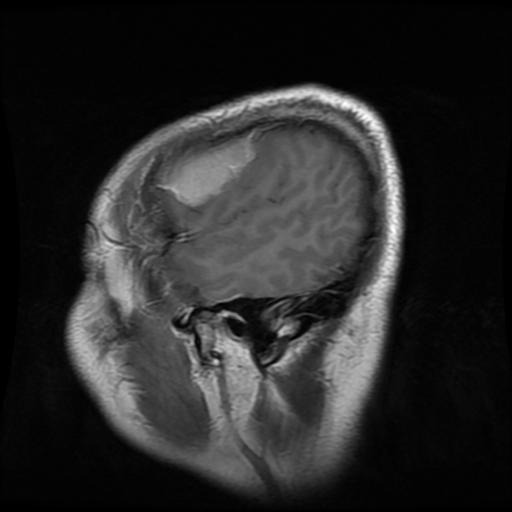
Label: meningioma